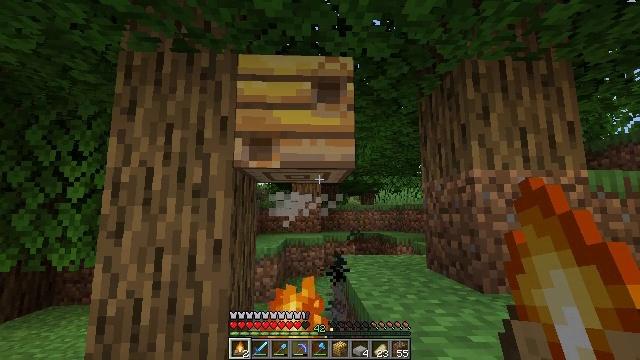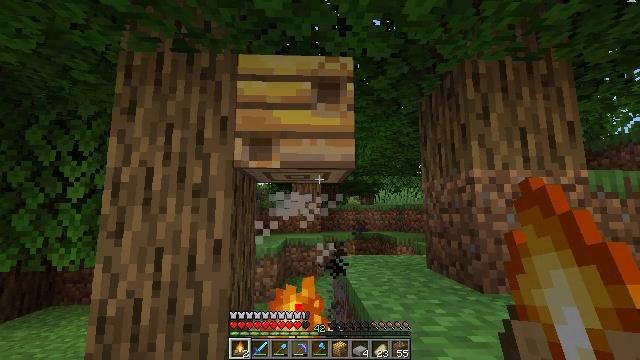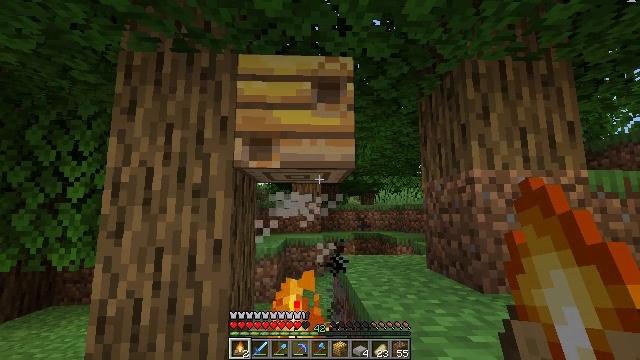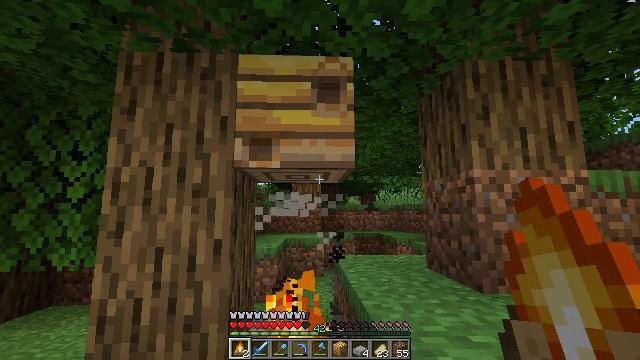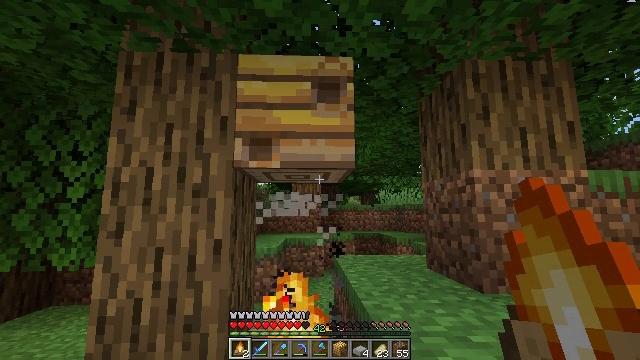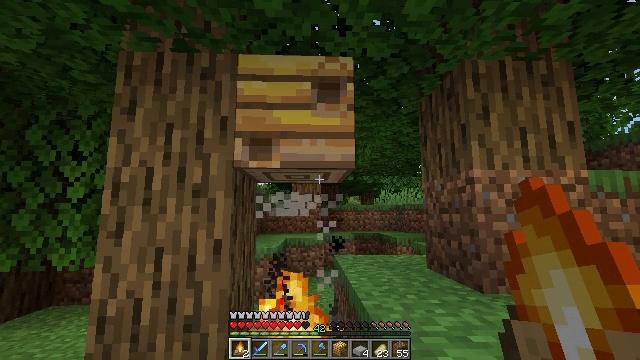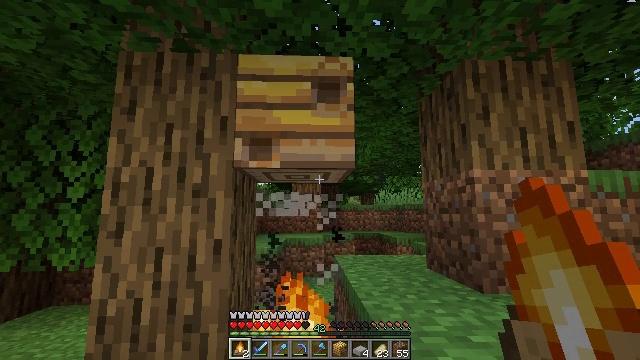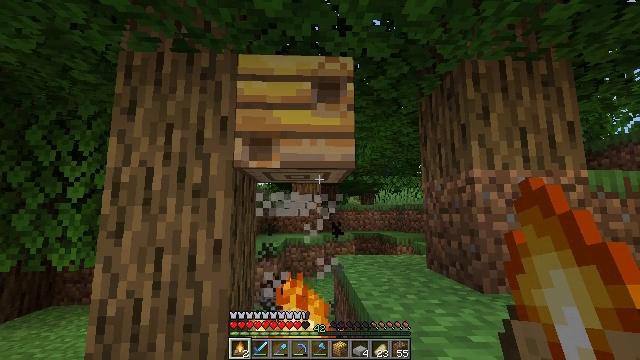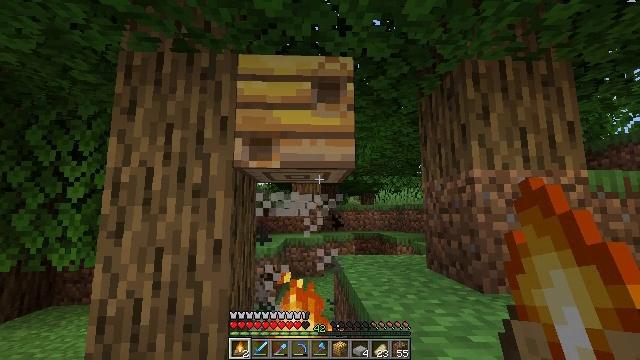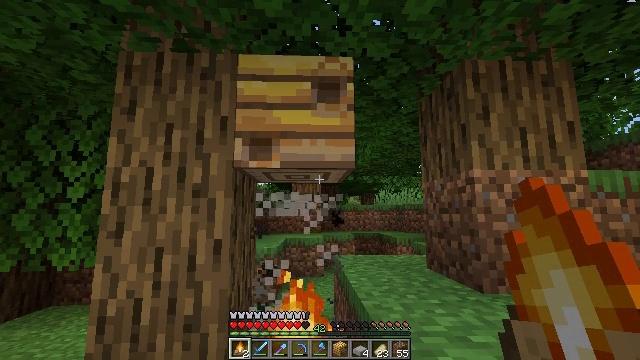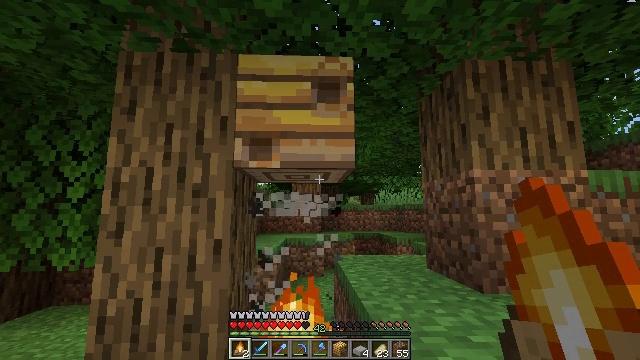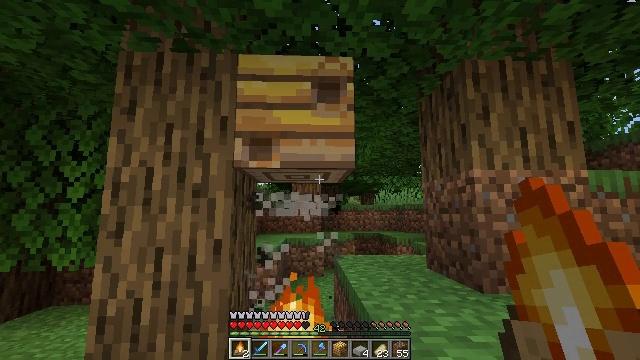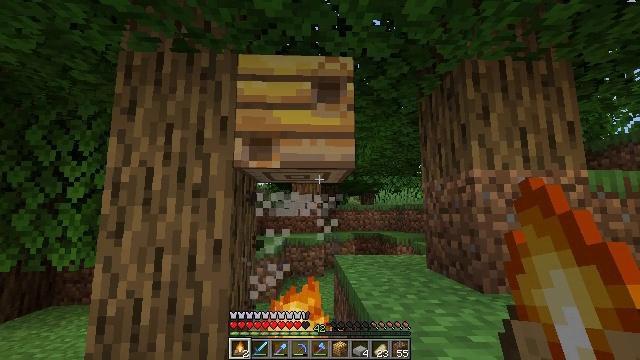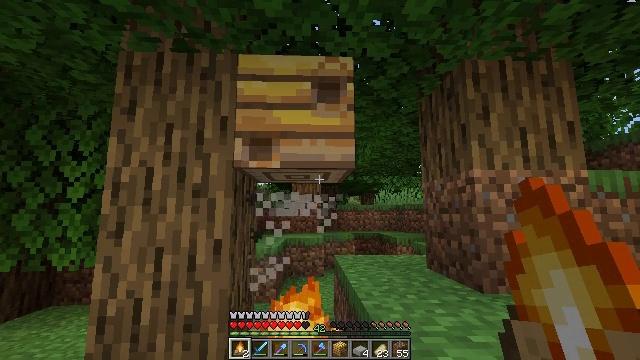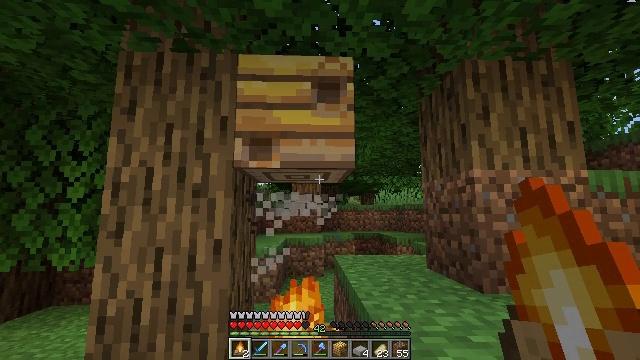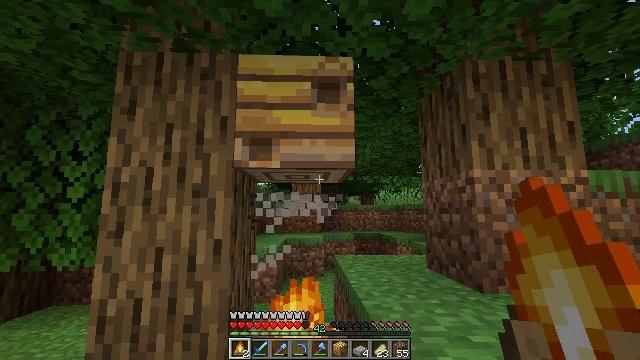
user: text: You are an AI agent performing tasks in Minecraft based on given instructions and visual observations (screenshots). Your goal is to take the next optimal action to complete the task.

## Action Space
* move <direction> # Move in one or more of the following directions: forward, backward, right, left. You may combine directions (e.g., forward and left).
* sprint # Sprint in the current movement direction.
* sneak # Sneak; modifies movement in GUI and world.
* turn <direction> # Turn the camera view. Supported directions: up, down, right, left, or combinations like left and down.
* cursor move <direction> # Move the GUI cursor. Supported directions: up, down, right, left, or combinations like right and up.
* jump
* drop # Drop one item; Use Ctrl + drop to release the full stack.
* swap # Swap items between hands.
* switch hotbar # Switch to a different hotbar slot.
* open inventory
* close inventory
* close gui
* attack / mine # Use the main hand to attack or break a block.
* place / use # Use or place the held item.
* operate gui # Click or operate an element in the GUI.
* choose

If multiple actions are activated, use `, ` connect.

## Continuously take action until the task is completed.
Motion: motion action
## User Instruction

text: Mine the bee nest.
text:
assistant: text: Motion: no_op
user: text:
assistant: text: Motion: no_op
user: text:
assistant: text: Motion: no_op
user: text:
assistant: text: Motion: no_op
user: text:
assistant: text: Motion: no_op
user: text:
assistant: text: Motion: no_op
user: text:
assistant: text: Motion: no_op
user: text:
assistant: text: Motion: no_op
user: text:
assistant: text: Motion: no_op
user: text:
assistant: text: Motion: no_op
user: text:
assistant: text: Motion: no_op
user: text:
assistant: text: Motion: no_op
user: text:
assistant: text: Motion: no_op
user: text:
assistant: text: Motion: no_op
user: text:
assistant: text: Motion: no_op
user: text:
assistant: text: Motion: no_op
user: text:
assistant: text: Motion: no_op
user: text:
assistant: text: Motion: no_op
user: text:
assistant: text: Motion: no_op
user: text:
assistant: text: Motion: no_op
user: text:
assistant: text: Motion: no_op
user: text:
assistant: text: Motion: no_op
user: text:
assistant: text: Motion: no_op
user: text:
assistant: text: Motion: no_op
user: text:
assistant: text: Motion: no_op
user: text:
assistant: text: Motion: no_op
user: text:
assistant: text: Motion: no_op
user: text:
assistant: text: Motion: no_op
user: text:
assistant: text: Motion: no_op
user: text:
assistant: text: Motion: no_op